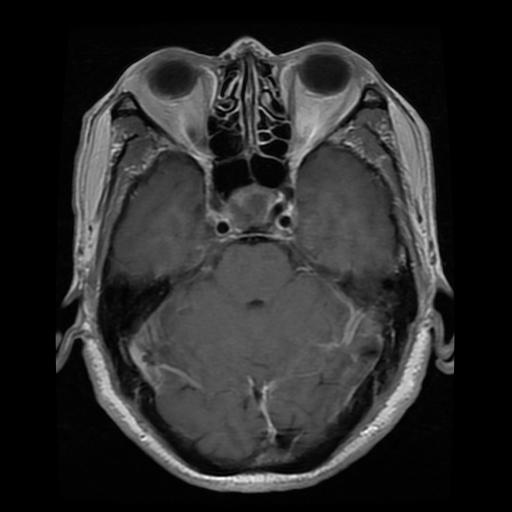
Label: pituitary